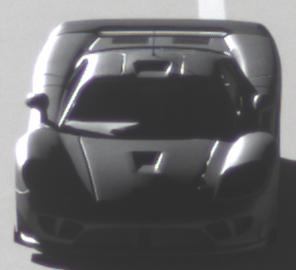
Make: Saleen
Model: S7
Detailed model: -
Model produced from: 2000
Model produced until: 2008
Doors: 2
Color: gray
Road condition: dry road
Daytime: morning or afternoon
Contrast: high contrast